RGB frame:
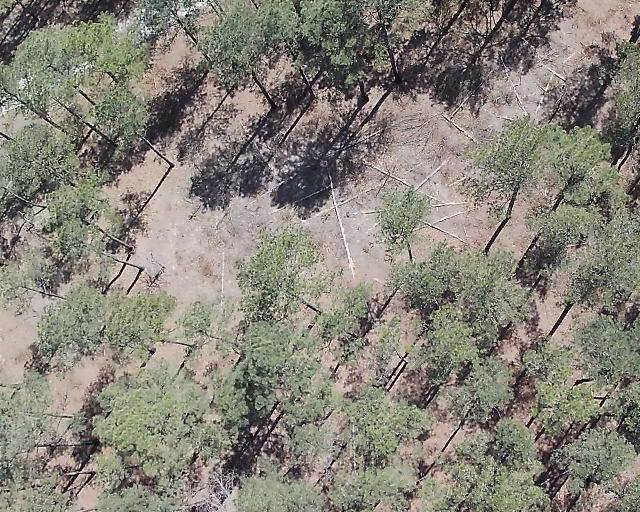
Thermal frame:
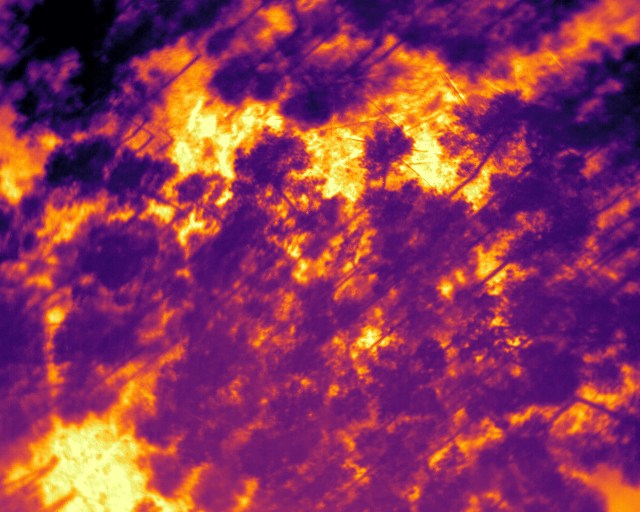
Captured: 2026-02-27 02:36:42
Pixels at or above 80 °C: 0 (fraction of frame: 0)